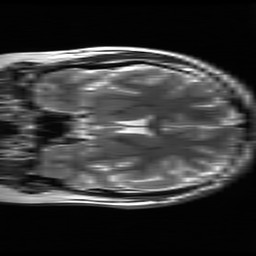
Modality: T2w
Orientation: coronal
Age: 21
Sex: male
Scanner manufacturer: ge
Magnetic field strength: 3 T
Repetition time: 5.192 s
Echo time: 0.1003 s